Aerial crown-view tile of a tropical tree (Barro Colorado Island, Panama), acquired 20240716:
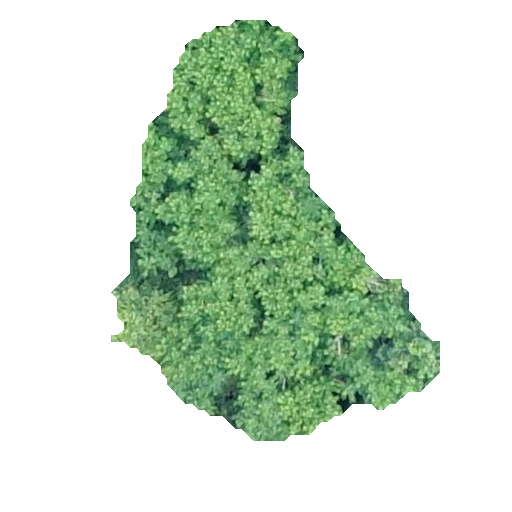
Species: Trattinnickia aspera
GBIF accepted scientific name: Trattinnickia aspera
Crown area: 123.715 m²